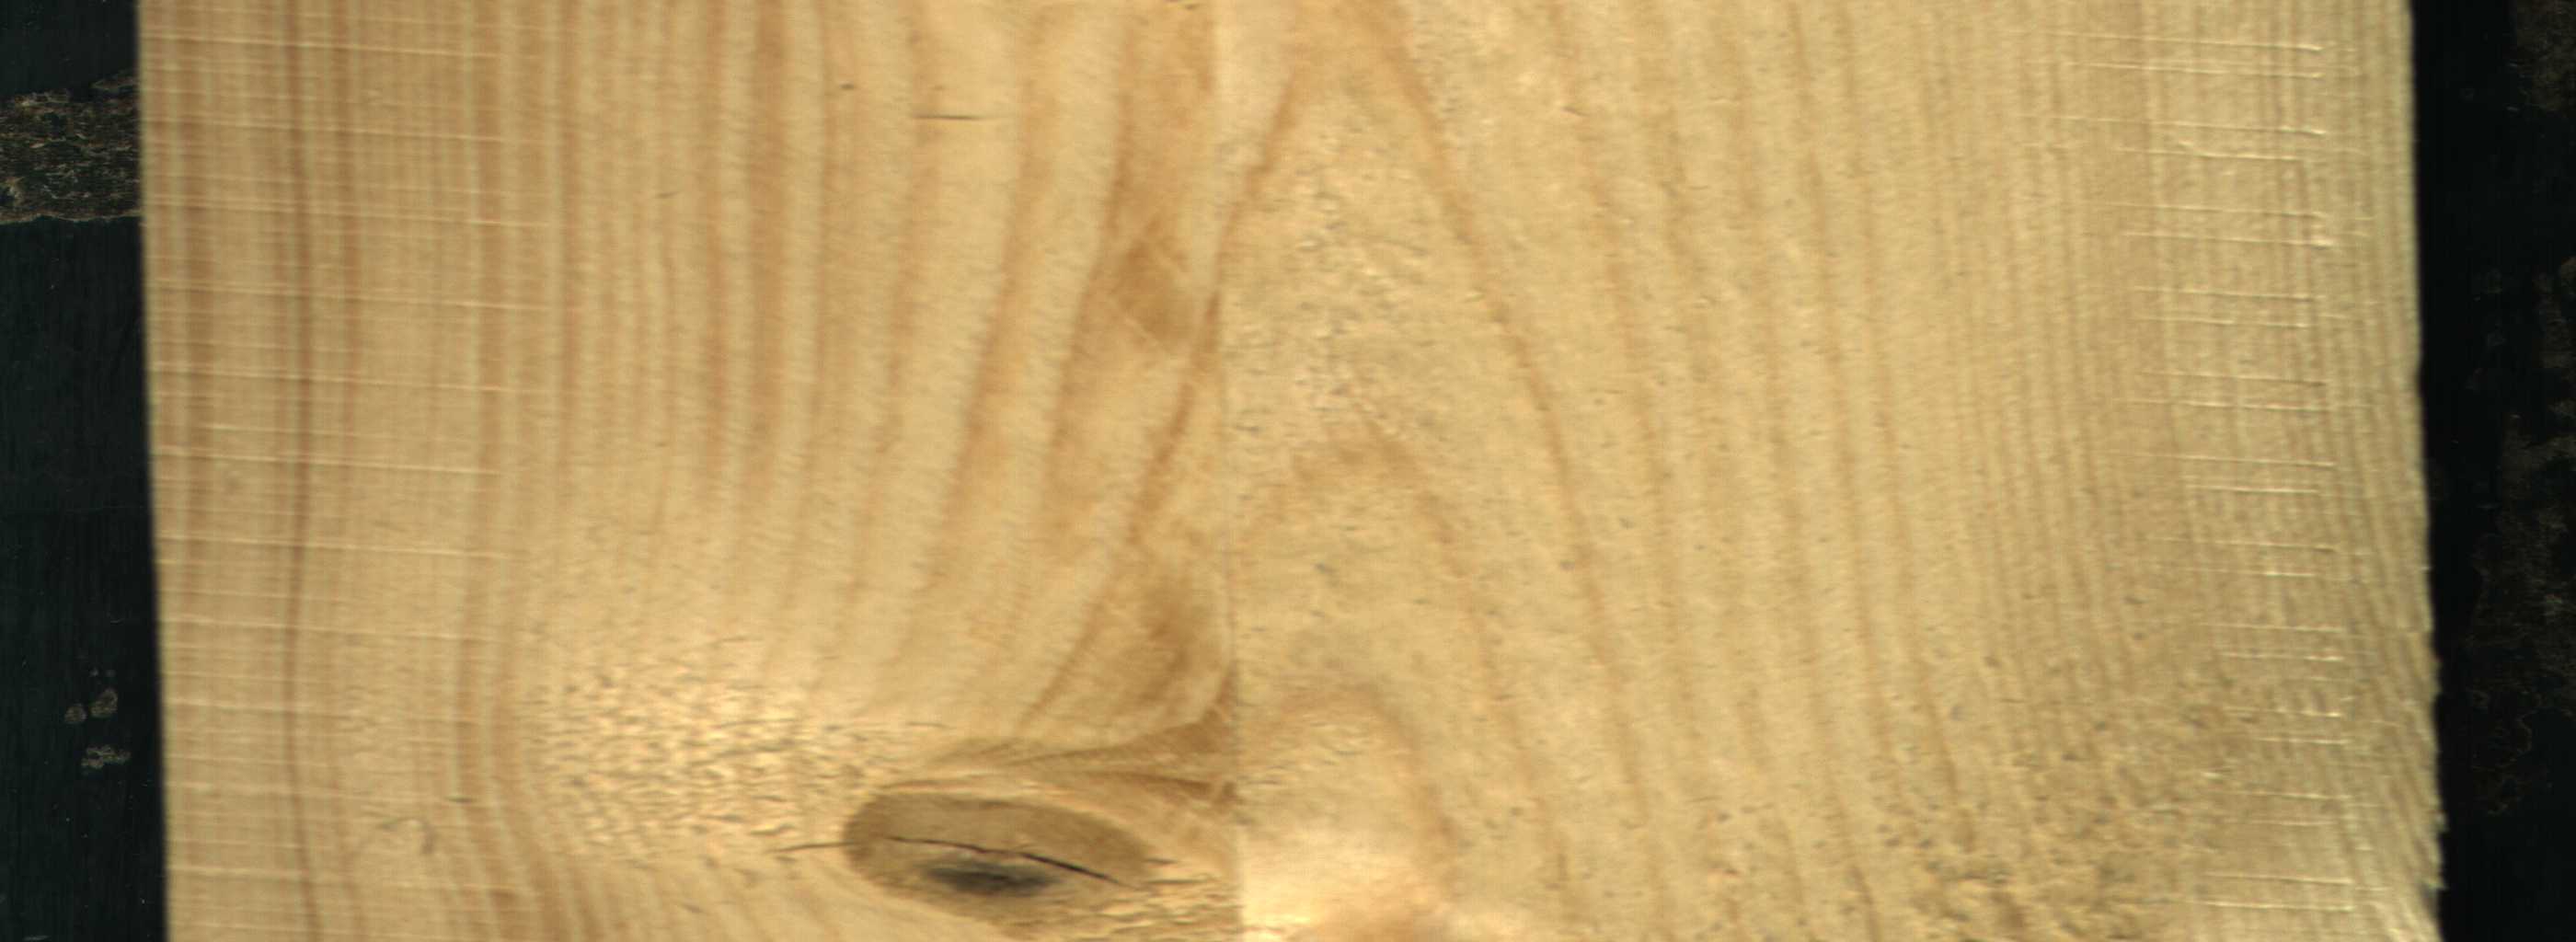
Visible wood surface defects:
knot_with_crack